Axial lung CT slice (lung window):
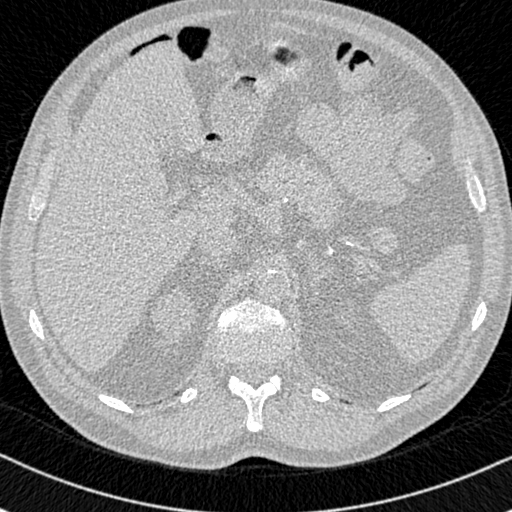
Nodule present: no